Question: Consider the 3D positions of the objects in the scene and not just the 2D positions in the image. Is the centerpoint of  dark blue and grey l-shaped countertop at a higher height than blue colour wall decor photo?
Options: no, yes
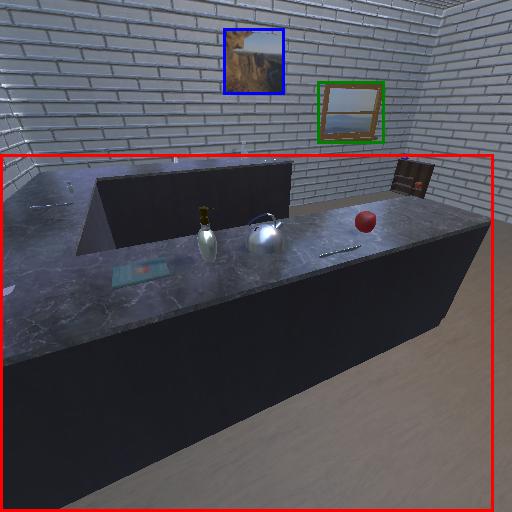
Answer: no